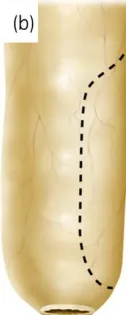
Schema of partial excisional tapering of a megaureter. The stenotic part indicated by black arrow is completely discarded but the intermediate portion indicated by (*) is left intact, distal to the dashed arrow indicating the point of transection used in conventional methods The ureteral end is transected at a level to create a neo-orifice with a caliber to accommodate a 10Fr tube.
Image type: radiology (x_ray)